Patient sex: M
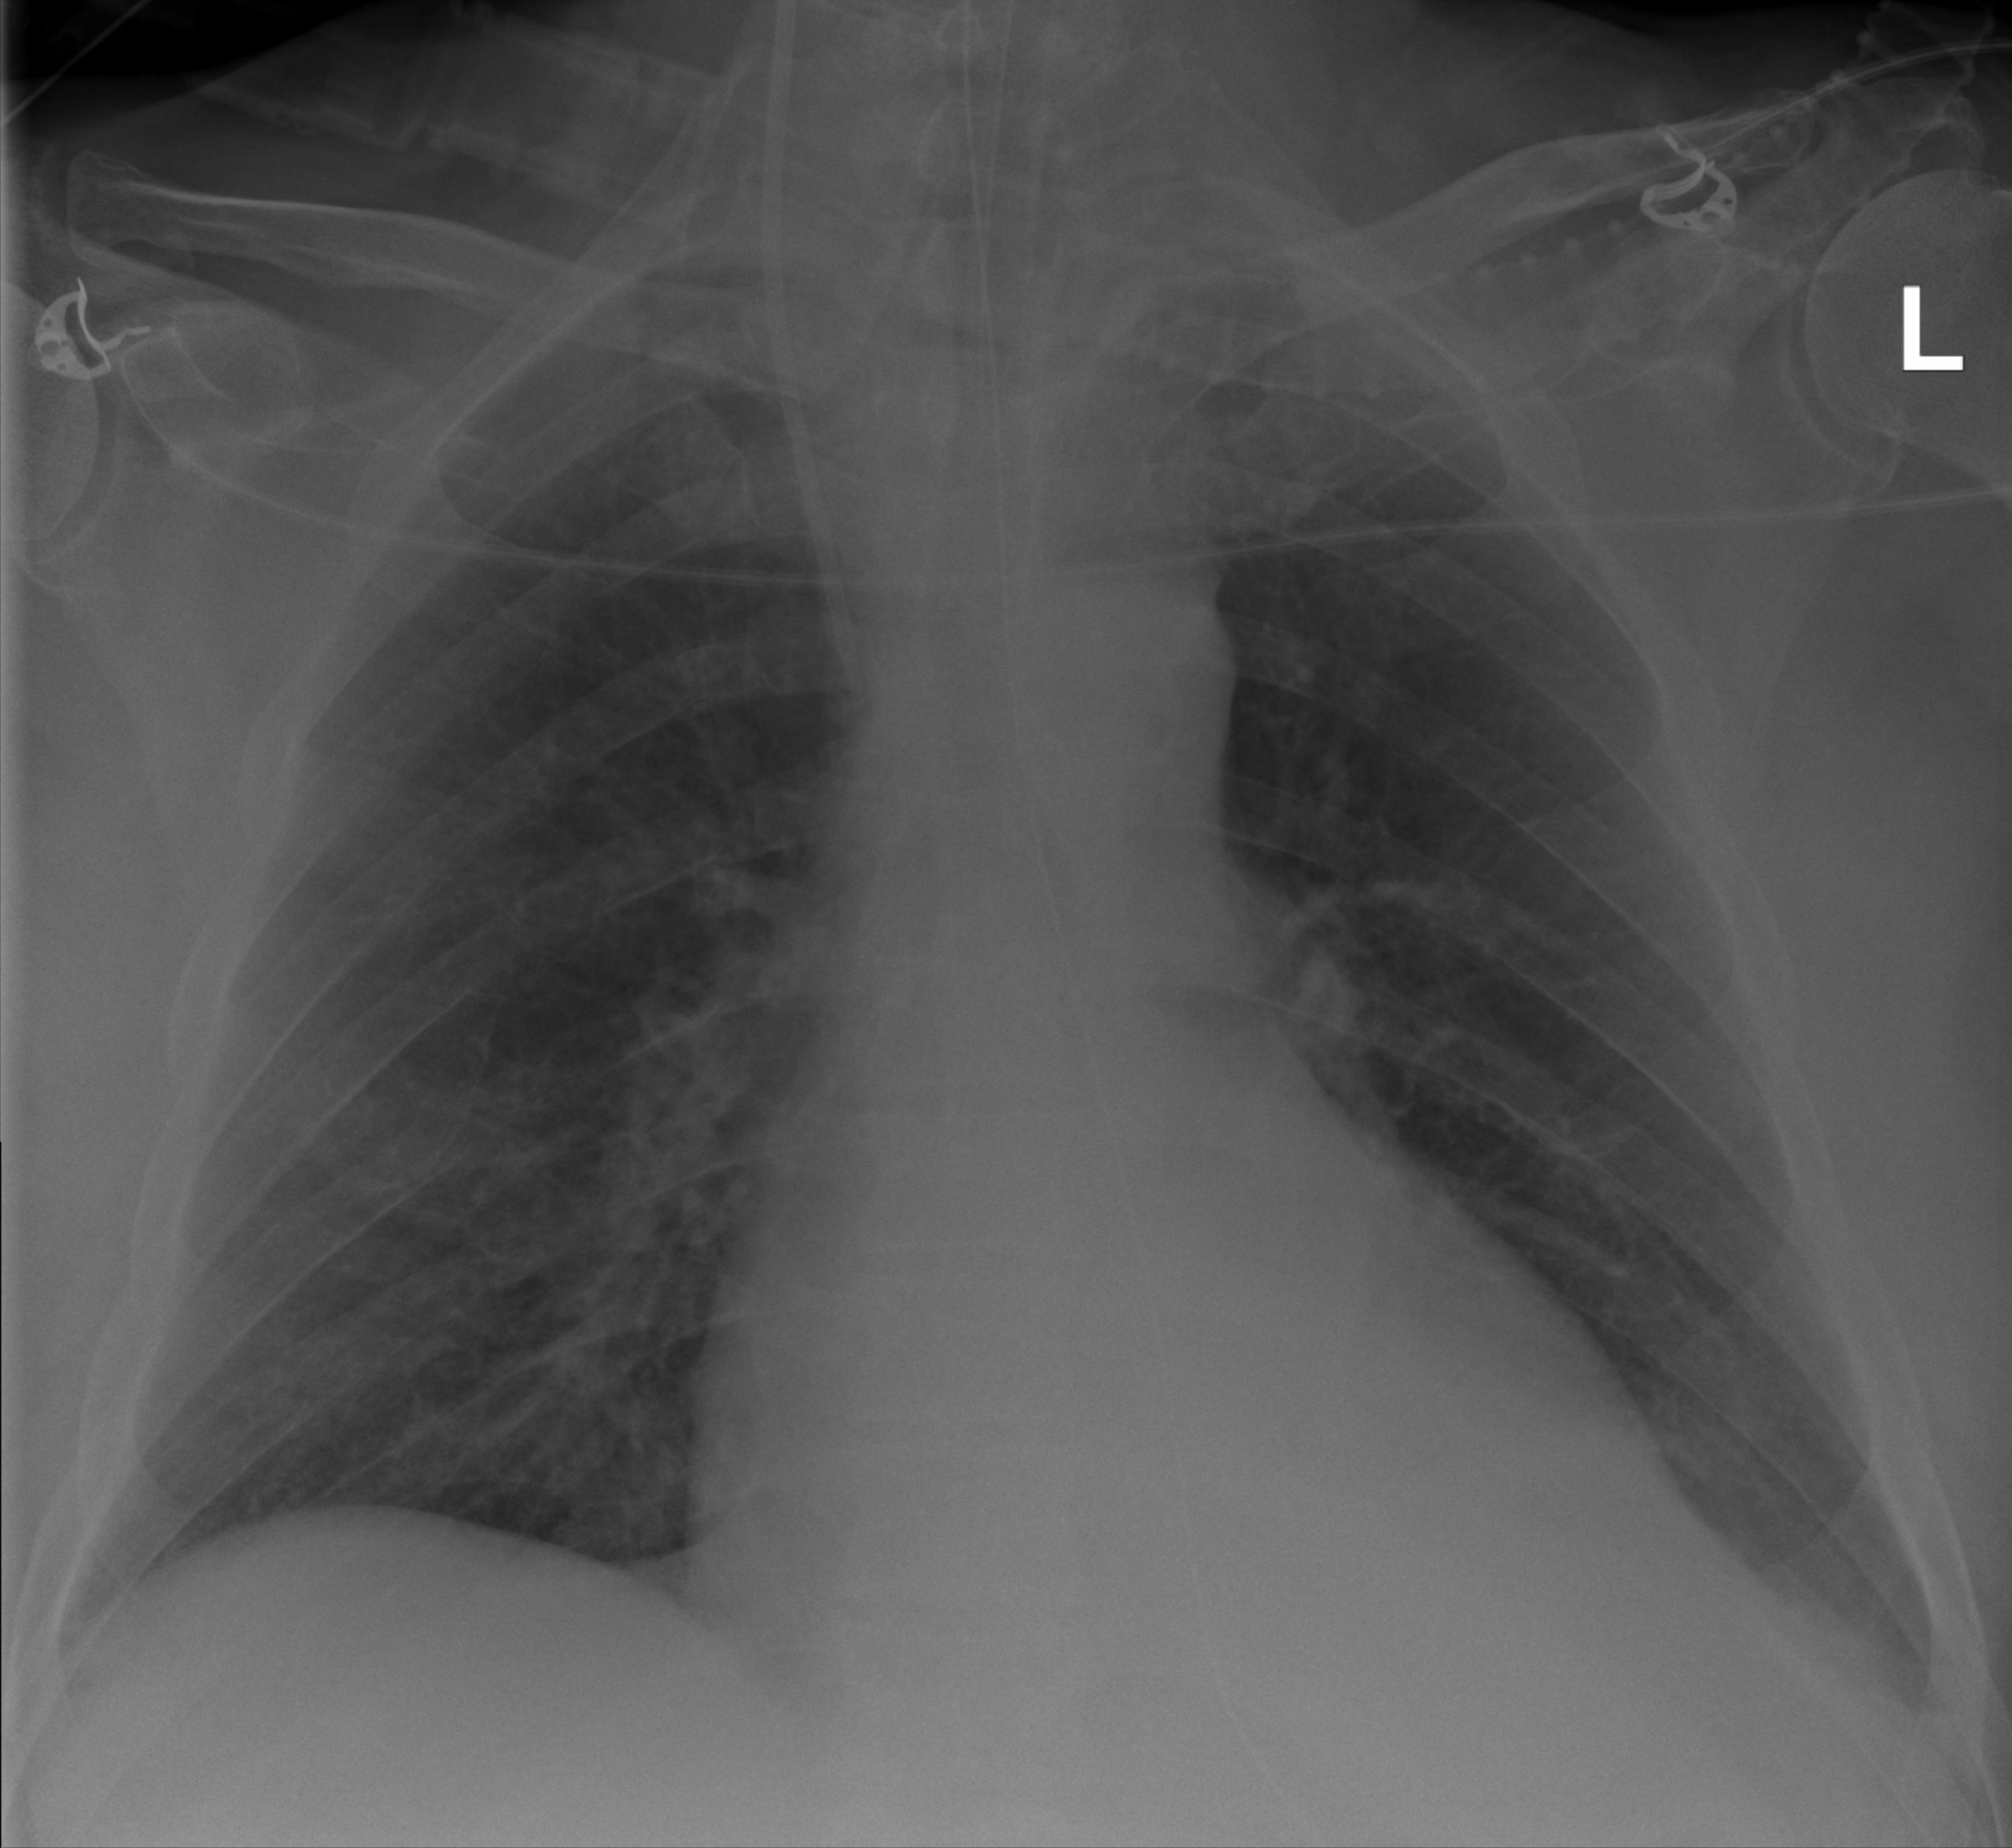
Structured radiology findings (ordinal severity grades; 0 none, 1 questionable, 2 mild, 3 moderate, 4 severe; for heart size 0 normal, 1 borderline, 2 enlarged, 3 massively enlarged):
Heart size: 1
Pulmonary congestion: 0
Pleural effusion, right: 1
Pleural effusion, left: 2
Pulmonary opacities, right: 1
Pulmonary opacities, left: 0
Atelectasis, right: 2
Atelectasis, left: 2